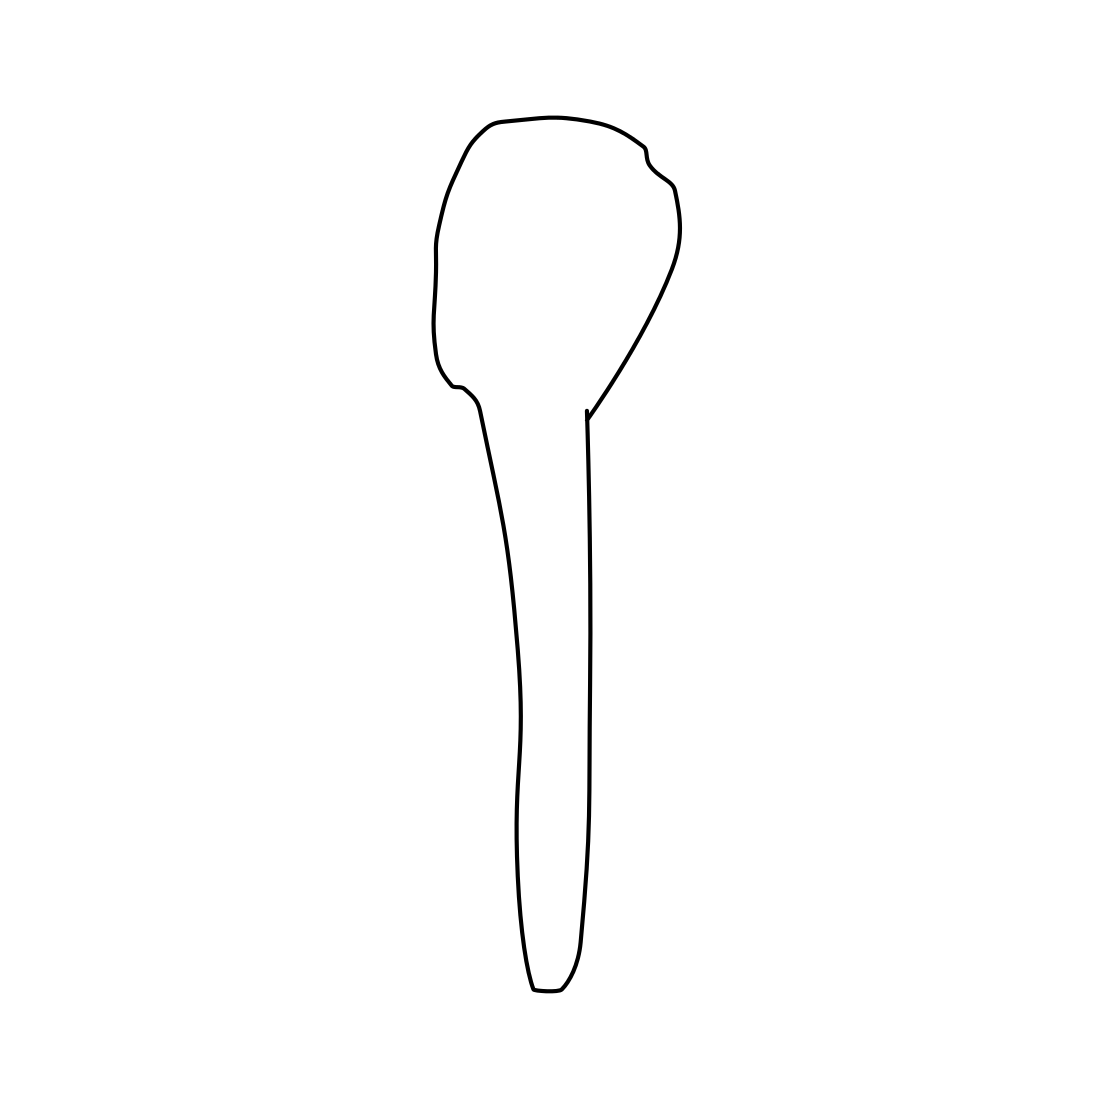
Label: spoon